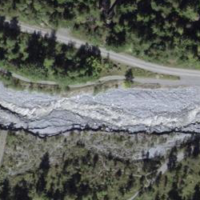
EUNIS habitat code: 43
Species observed at this site:
Salix appendiculata
Epipactis atrorubens